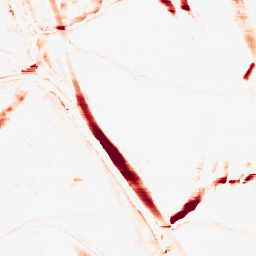
Category: morphological
Decomposition family: morphological_rect
Decomposition parameters: operation: opening
width: 20
height: 5
Upsampling method: fft_zeropad
Upsampling parameters: scale: 2
Upsampling scale: 2